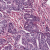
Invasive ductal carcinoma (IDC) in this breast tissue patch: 1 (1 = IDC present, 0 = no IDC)